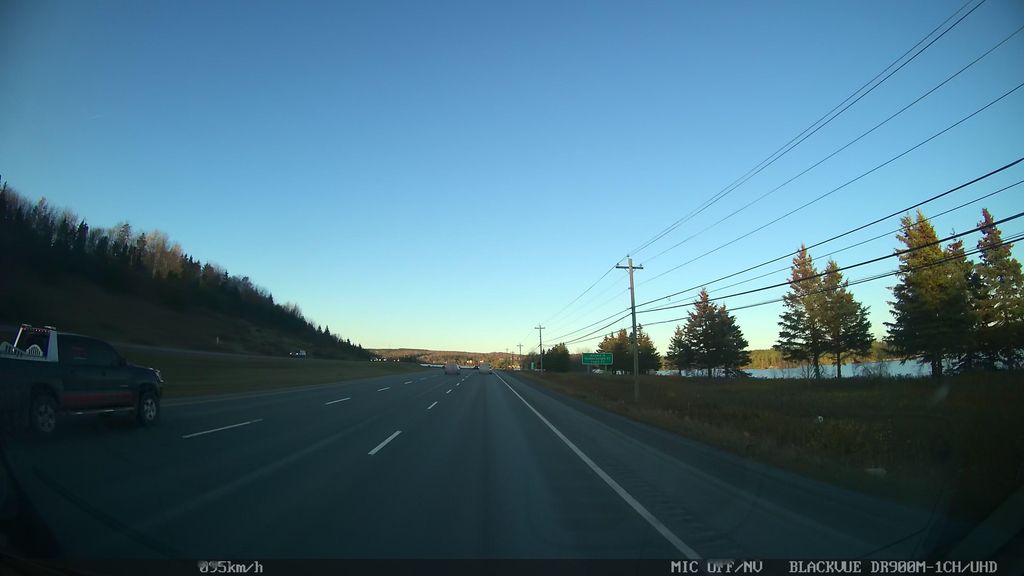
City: halifax